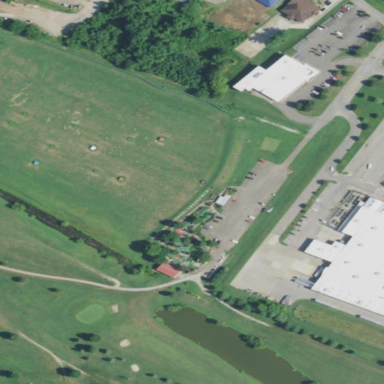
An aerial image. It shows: Grassy area designated as driving range for golf.